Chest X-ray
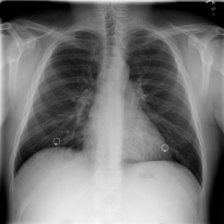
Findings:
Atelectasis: negative
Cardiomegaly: negative
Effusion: negative
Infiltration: negative
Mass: negative
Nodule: negative
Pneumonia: negative
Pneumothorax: negative
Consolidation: negative
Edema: negative
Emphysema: negative
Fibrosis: negative
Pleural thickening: negative
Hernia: negative